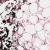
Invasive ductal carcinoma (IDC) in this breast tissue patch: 0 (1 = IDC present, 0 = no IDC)